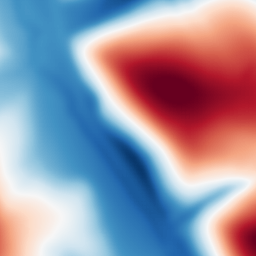
Category: multiscale
Decomposition family: dog
Decomposition parameters: sigma_low: 5
sigma_high: 100
Upsampling method: sinc_hamming
Upsampling parameters: scale: 4
kernel_size: 16
Upsampling scale: 4